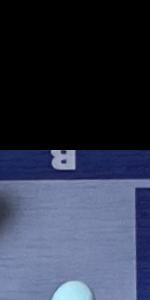
Label: Empty